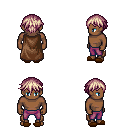
a pixel art fantasy rpg character, male body template, human, dark skin, brown cape, magenta pants, white blonde short bangs hairstyle, brown slippers, four views (front, back, left, right), 2x2 character sprite sheet, small pixel art, hard edges, no anti-aliasing